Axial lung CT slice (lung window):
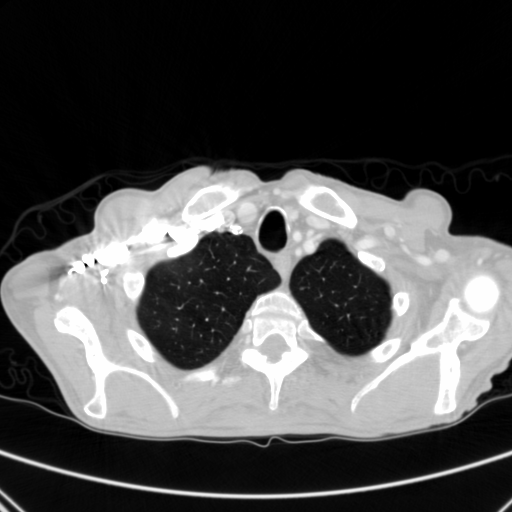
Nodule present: no